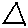
Label: triangle